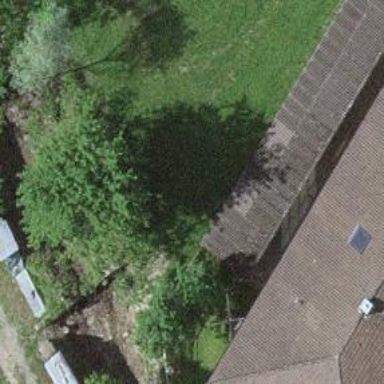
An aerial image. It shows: Shed.